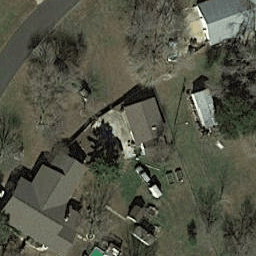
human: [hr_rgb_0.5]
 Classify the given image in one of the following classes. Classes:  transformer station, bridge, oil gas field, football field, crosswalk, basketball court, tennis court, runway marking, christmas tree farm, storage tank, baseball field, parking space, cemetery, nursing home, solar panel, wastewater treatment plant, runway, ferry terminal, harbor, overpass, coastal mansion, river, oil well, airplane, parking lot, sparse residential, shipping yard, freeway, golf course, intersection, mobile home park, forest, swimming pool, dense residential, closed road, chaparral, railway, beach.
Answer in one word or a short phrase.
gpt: sparse residential